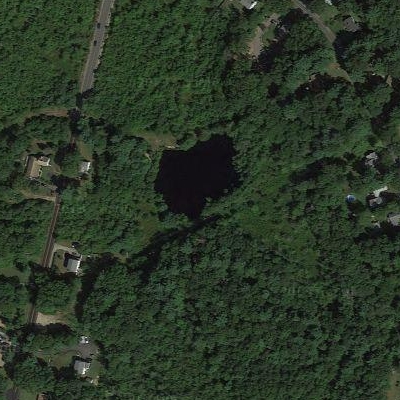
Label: dRiverLake